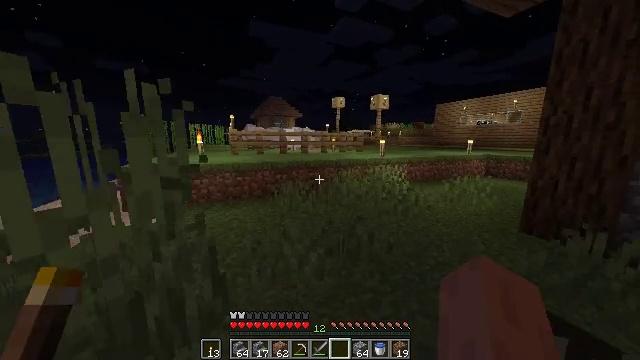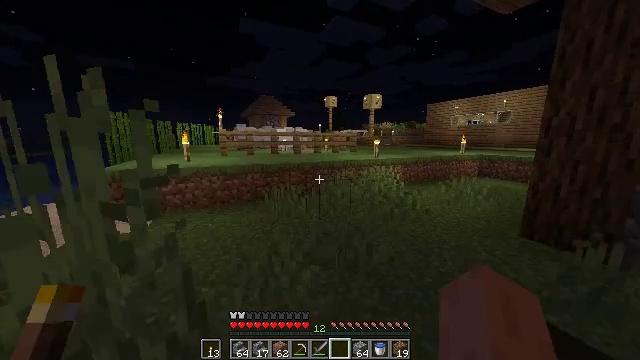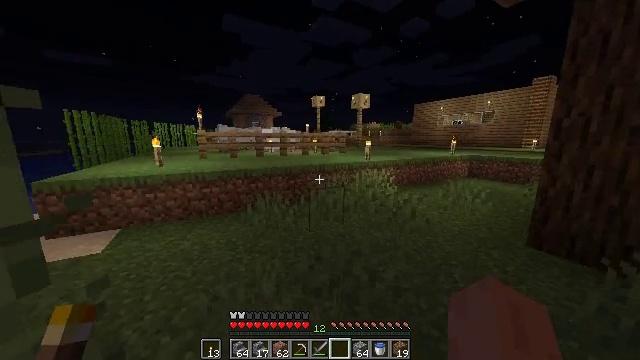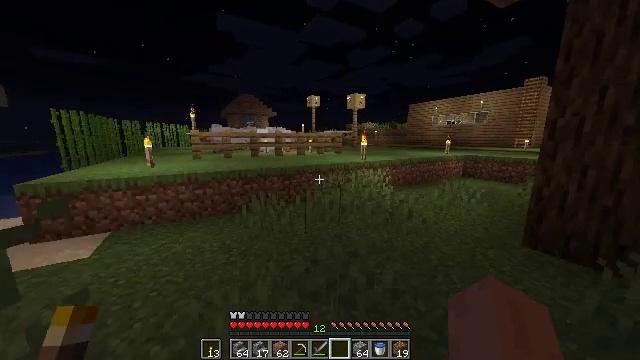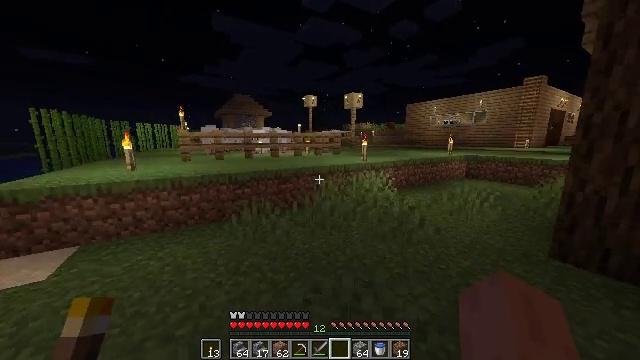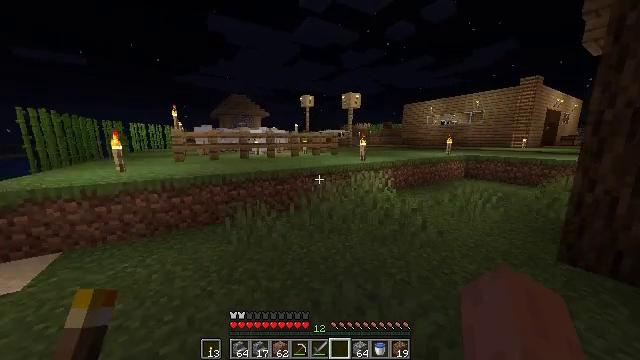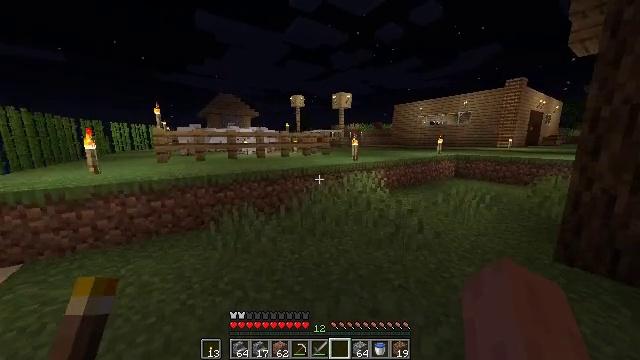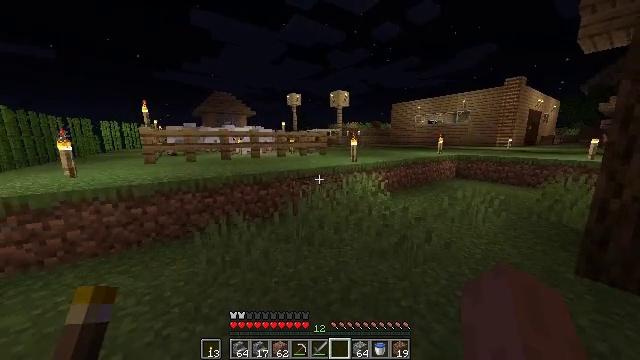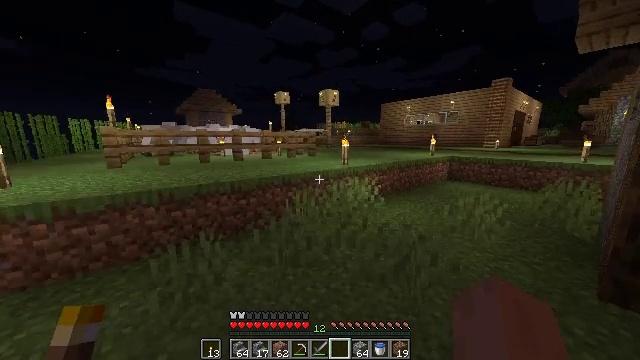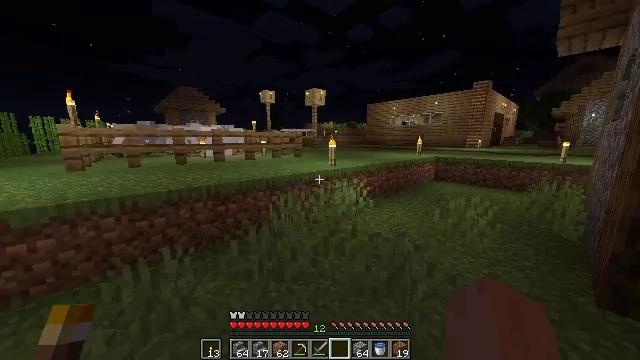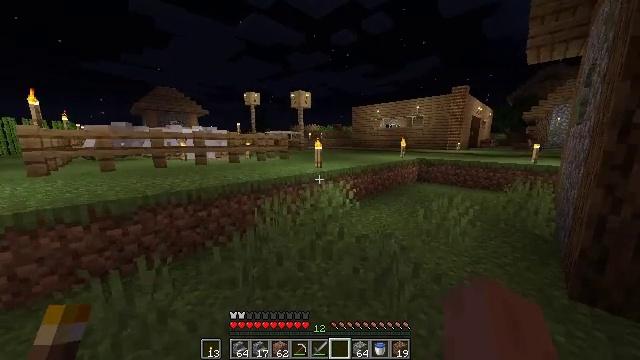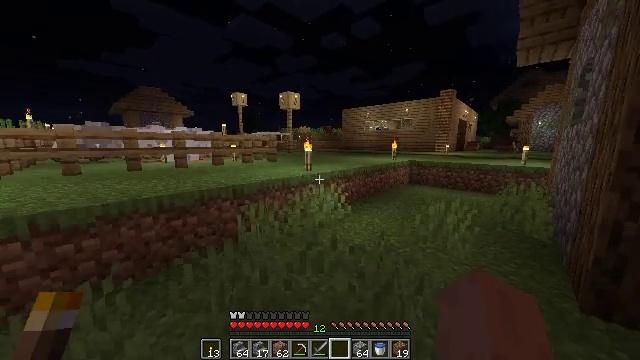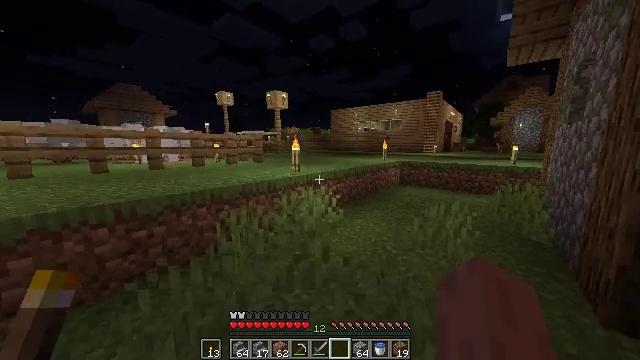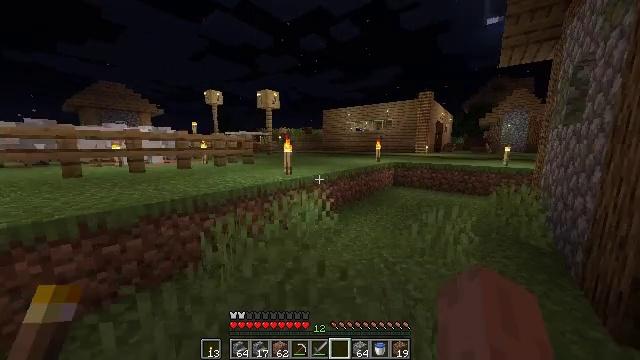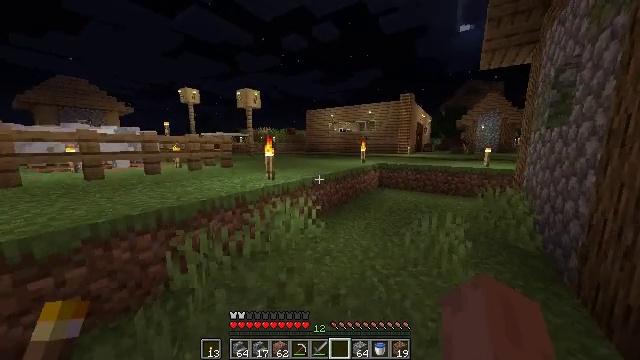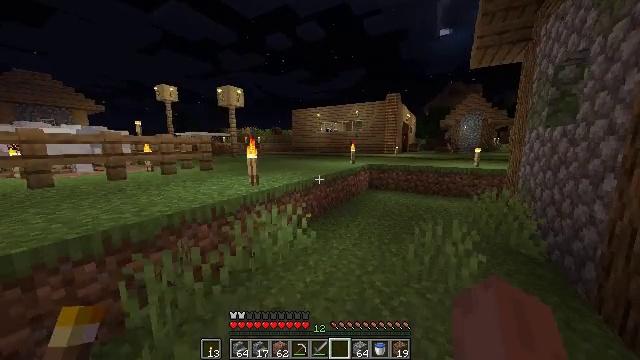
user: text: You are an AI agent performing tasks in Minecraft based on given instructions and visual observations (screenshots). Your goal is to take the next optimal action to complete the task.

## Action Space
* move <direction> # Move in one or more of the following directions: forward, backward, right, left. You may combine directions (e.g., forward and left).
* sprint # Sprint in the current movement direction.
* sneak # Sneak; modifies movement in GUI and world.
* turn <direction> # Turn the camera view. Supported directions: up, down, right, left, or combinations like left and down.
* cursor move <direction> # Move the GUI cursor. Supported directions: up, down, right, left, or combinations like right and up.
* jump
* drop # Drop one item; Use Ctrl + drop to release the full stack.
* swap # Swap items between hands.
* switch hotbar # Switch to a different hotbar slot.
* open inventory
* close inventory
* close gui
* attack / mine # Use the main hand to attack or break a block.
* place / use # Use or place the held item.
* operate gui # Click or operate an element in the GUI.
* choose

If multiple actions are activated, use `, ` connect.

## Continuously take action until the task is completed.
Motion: motion action
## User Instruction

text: Left click on the iron door to break it.
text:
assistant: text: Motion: move forward, sprint, turn right, attack / mine
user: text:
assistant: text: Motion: move forward, sprint, turn right, attack / mine
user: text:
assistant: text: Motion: move forward, sprint, turn right, attack / mine
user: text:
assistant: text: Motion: move forward, sprint, attack / mine
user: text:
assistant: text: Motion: move forward, sprint, attack / mine
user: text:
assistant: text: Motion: move forward, sprint, turn right, attack / mine
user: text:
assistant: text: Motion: move forward, sprint, attack / mine
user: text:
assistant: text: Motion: move forward, sprint, turn right, attack / mine
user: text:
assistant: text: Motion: move forward, sprint, turn right, attack / mine
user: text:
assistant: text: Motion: move forward, sprint, turn right, attack / mine
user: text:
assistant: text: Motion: move forward, sprint, turn right, attack / mine
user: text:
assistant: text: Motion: move forward, sprint, turn right, attack / mine
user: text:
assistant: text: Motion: move forward, sprint, turn right, attack / mine
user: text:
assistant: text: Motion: move forward, sprint, turn right, attack / mine
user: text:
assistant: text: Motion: move forward, sprint, turn right, attack / mine
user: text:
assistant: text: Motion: move forward, sprint, turn right, attack / mine
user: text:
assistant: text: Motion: move forward, sprint, turn right, attack / mine
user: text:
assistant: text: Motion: move forward, sprint, turn right, attack / mine
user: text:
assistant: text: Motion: move forward, sprint, turn right, attack / mine
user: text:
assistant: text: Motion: move forward, sprint, turn right, attack / mine
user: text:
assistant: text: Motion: move forward, sprint, turn right, attack / mine
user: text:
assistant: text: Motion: move forward, sprint, turn right, attack / mine
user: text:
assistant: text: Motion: move forward, sprint, turn right, attack / mine
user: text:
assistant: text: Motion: move forward, sprint, turn right, attack / mine
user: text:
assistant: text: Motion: move forward, sprint, turn right, attack / mine
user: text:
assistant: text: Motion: move forward, sprint, turn right, attack / mine
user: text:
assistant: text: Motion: move forward, sprint, attack / mine
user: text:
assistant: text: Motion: move forward, sprint, attack / mine
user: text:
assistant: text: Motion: move forward, sprint, attack / mine
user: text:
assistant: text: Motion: move forward, sprint, turn right, attack / mine